Interaction volume radius: 5 \u00c5
Interaction volume height: 35 \u00c5
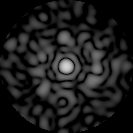
Disorder parameter: 0.8008